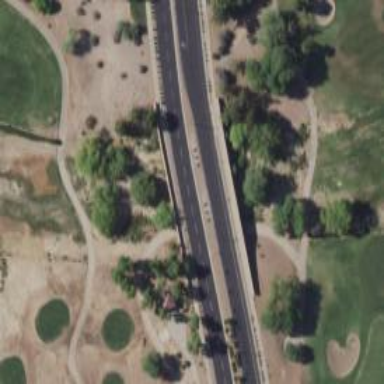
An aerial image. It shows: Tertiary road with bridge.